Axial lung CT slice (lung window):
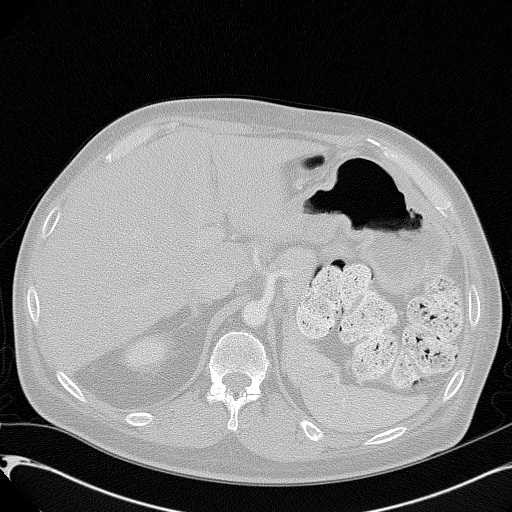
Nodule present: no